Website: ulta-beauty
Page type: billing-address
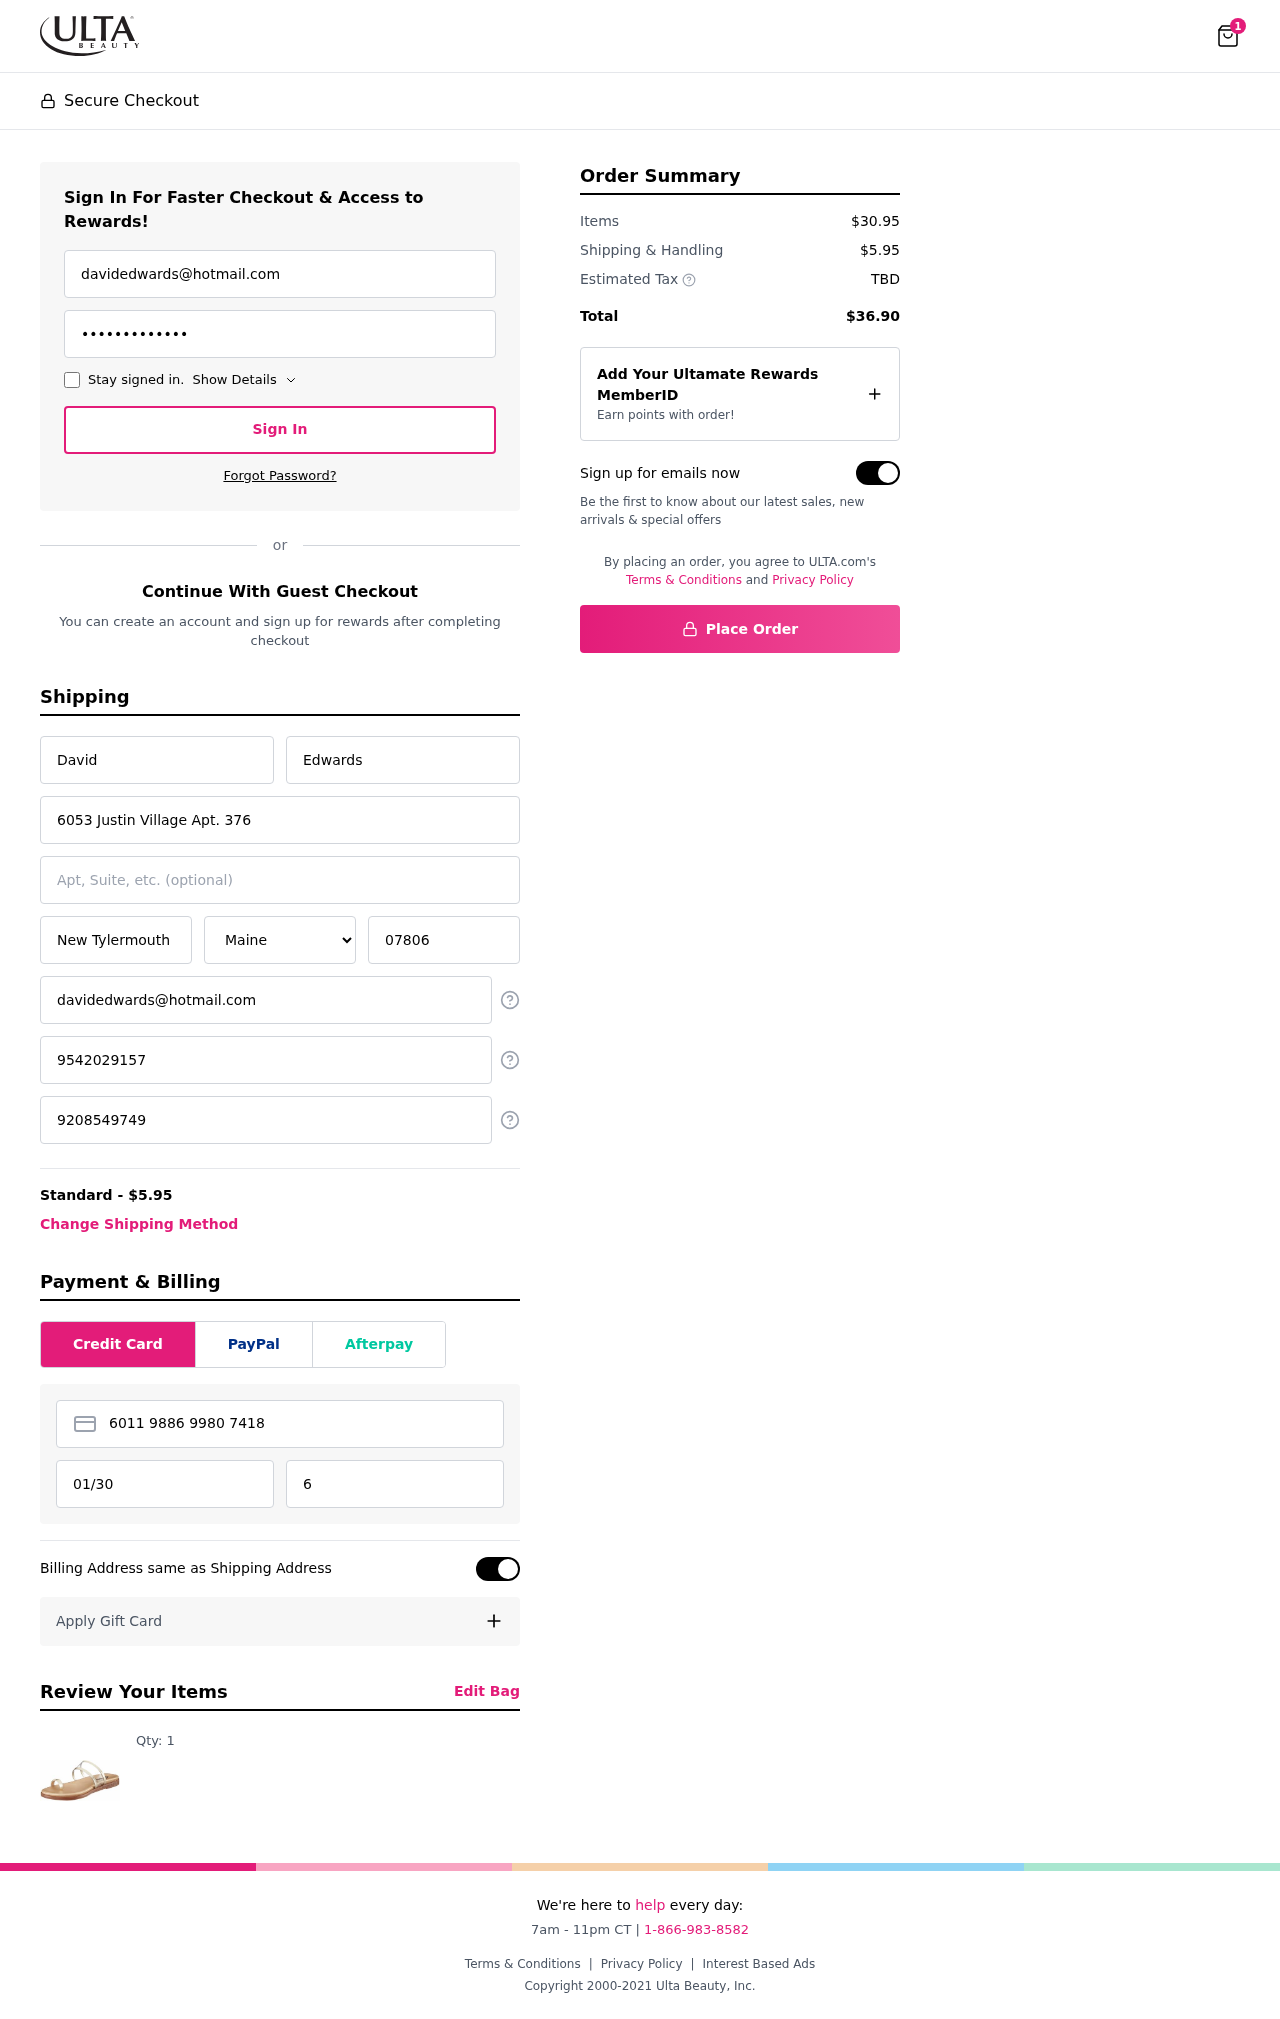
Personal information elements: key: PII_STATE
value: Maine
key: PII_EMAIL
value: davidedwards@hotmail.com
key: PII_FIRSTNAME
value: David
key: PII_LASTNAME
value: Edwards
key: PII_STREET
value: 6053 Justin Village Apt. 376
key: PII_CITY
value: New Tylermouth
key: PII_POSTCODE
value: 07806
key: PII_PHONE
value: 9542029157
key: PII_ALT_PHONE
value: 9208549749
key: PII_CARD_NUMBER
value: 6011 9886 9980 7418
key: PII_CARD_EXPIRY
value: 01/30
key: PII_CARD_CVV
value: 675
Product elements: key: PRODUCT1_QUANTITY
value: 1
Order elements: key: ORDER_NUM_ITEMS
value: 1
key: ORDER_SHIPPING_COST
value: $5.95
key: ORDER_SUBTOTAL
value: $30.95
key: ORDER_TOTAL
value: $36.90